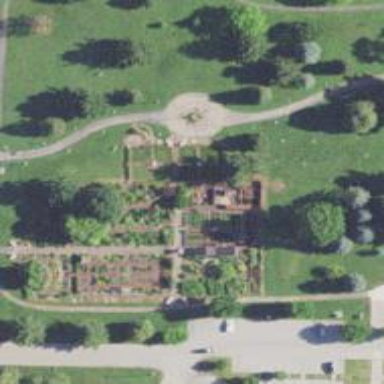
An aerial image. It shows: Garden area designated for leisure land.